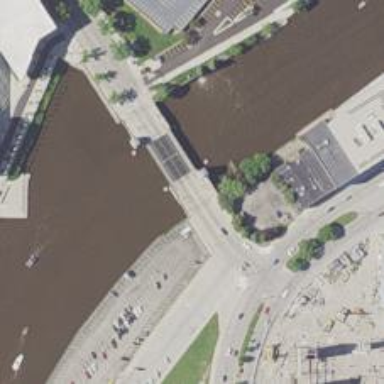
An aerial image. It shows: Tertiary road passing over movable bascule bridge.